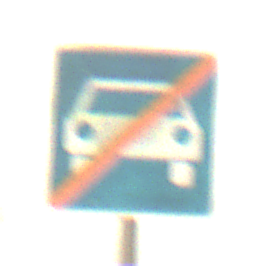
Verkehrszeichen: EndeKraftfahrstrasse
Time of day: SunriseSunset
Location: Outdoor (Nature)
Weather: PartlyCloudy
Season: NotSpecified
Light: Natural